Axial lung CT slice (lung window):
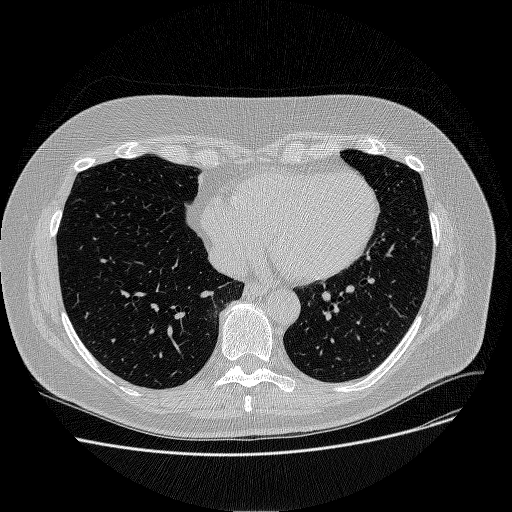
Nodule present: no